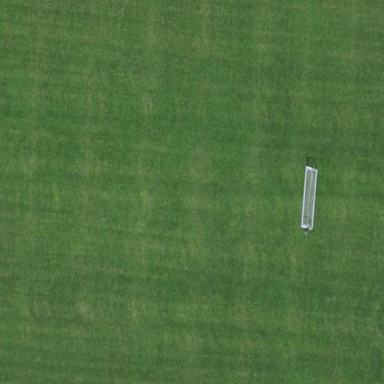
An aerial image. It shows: Soccer pitch for outdoor sports and leisure activities.